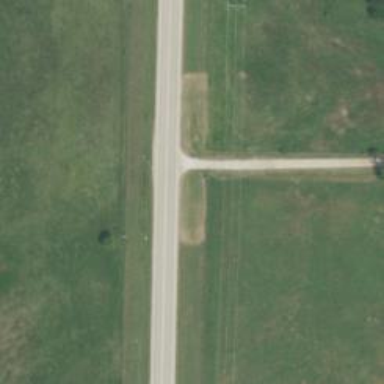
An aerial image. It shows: Secondary road.